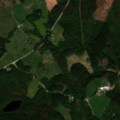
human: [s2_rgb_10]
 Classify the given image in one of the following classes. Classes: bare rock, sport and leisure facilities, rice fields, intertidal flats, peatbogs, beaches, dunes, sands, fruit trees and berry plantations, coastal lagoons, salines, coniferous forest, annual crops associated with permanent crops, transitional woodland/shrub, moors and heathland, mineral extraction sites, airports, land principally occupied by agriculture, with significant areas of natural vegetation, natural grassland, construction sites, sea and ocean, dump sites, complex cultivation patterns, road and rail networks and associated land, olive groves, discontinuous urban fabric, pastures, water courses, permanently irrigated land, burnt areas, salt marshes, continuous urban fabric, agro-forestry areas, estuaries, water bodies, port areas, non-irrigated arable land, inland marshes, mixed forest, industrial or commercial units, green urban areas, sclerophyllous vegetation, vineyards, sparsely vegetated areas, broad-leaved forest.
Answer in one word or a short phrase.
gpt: non-irrigated arable land, broad-leaved forest, coniferous forest, mixed forest